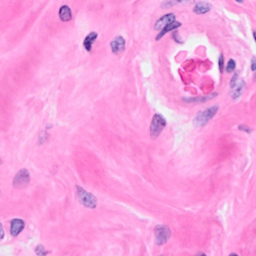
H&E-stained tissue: Breast